Question: I have two screens that I am performing a push segue between. In the first screen, there are 5 buttons that you click on to send you to the next page. On the next page, you edit some information that is specific to each button, then you click a button and get sent back to the first screen. (Kind of like editing contacts) When I edit one button it works perfectly. However, when I click on the next button and edit its information, when I come back the original screen has lost the information about the first button. Just to be clear, I am not actually editing the button. There is information that is being displayed on the button, but I am storing data in some properties on the view controller.

I think the problem is that the data stored in the properties is being cleared when I perform the segue. How can I make it so that the data persists?
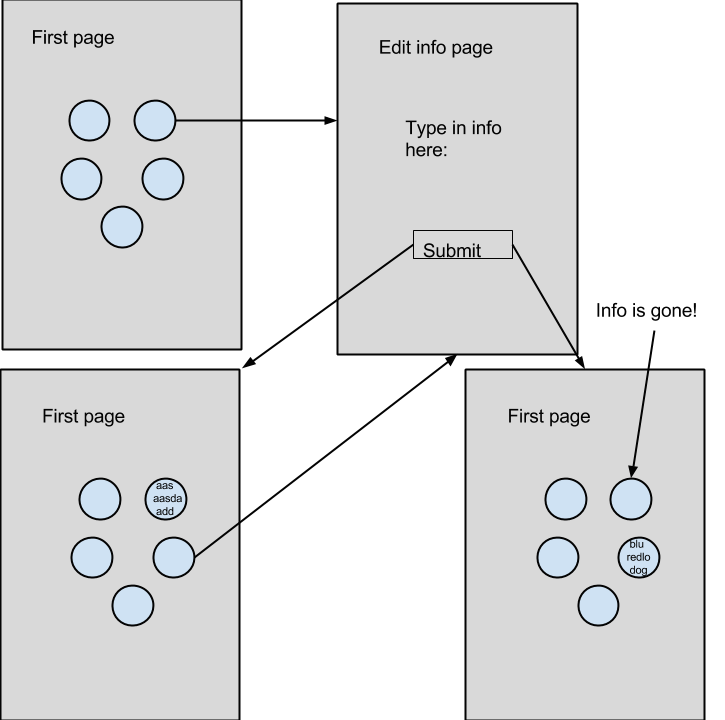
Answer: Thanks to @rdelmar, I am now using a modal segue from the first view. I then use dismissViewControllerAnimated to go back. (Found in <URL>